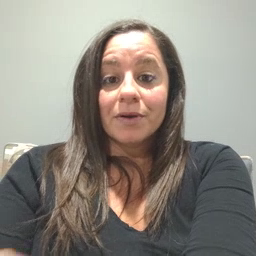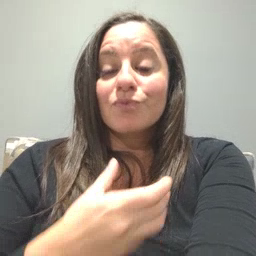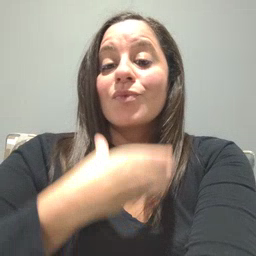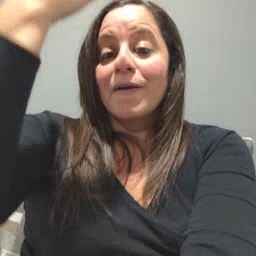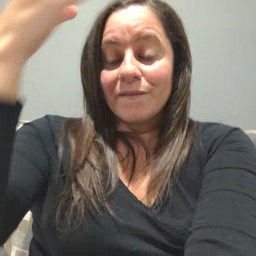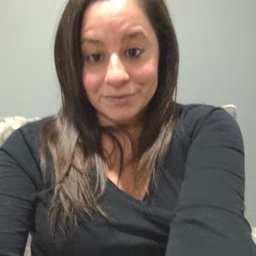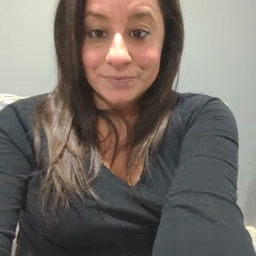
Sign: giraffe